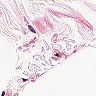
Metastatic tissue present: no